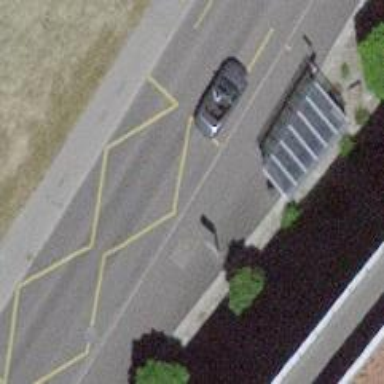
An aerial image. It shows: Bus stop with shelter. It is platform for public transport.